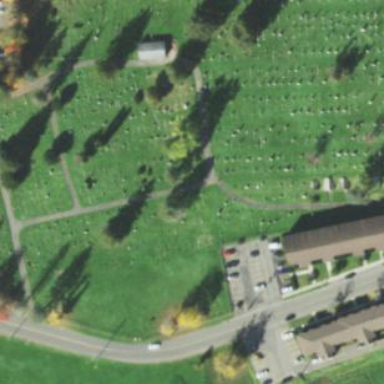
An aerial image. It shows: Cemetery.